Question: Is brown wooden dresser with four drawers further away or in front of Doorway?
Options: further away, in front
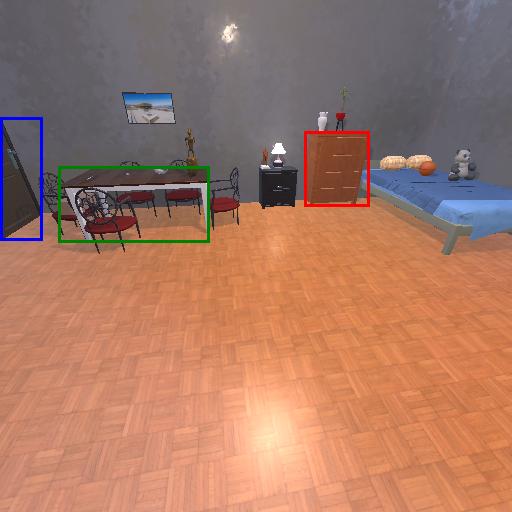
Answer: further away